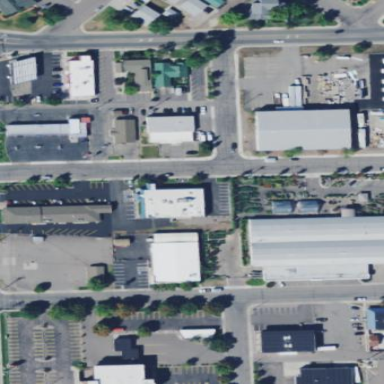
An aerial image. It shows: Retail area.